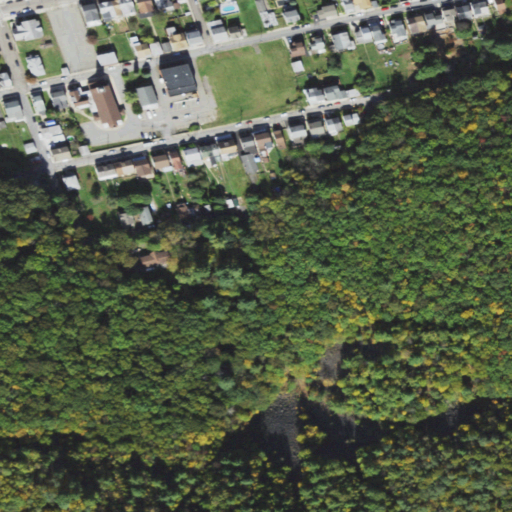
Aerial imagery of gap in Pennsylvania named Hell Kitchen Gap containing mixed forest, medium intensity development, deciduous forest, low intensity development, high intensity development, and open development